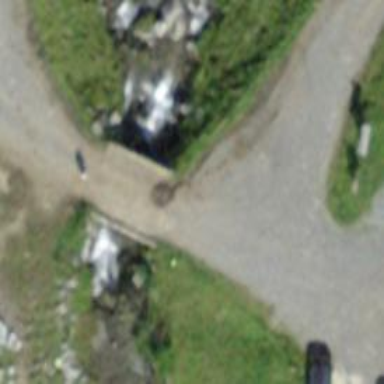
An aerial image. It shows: Track road on bridge.